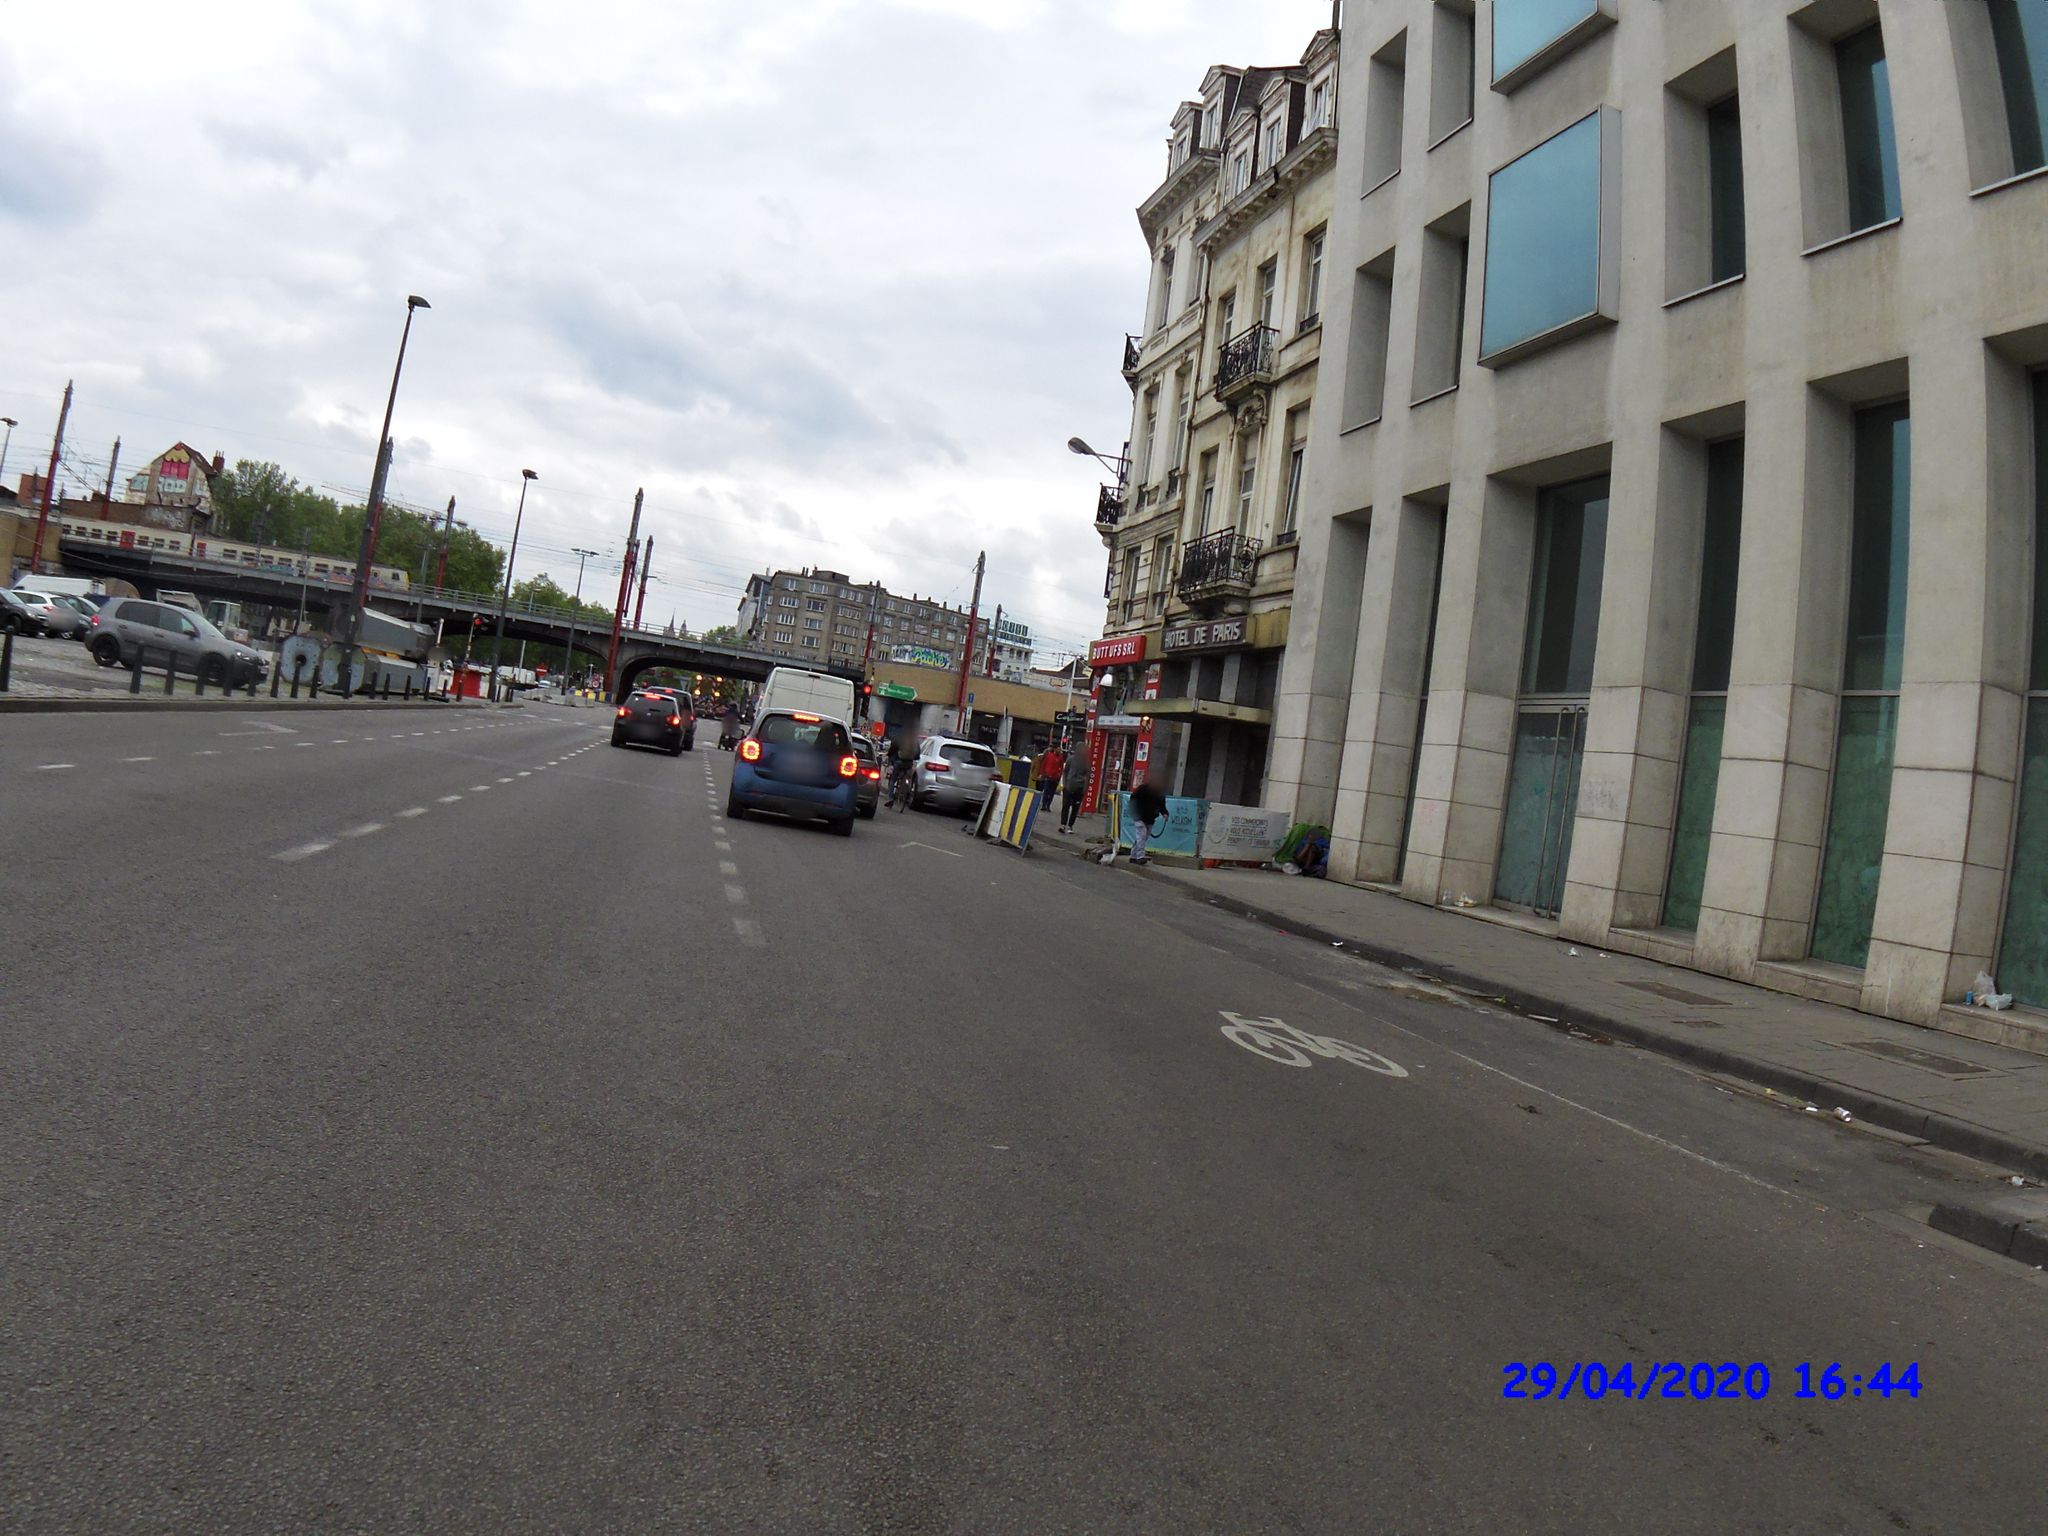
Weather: cloudy
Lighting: day
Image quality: good
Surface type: cycling surface
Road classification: primary
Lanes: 3
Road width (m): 2.5
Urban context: urban centre
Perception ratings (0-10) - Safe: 4.88, Lively: 8.17, Beautiful: 6.19, Boring: 1.04, Depressing: 4.86, Wealthy: 6.02